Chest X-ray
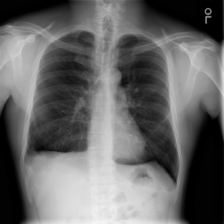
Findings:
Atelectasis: negative
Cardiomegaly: negative
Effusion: negative
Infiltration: negative
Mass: negative
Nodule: negative
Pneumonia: negative
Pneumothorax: negative
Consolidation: negative
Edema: negative
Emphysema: negative
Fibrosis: negative
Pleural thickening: negative
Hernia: negative